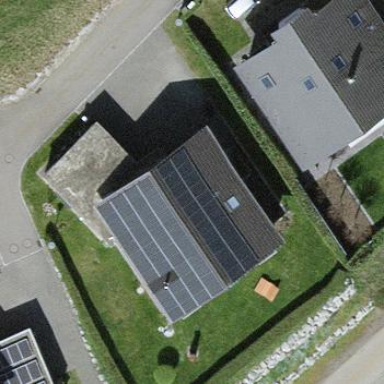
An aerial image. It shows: Solar power generator with photovoltaic panels.